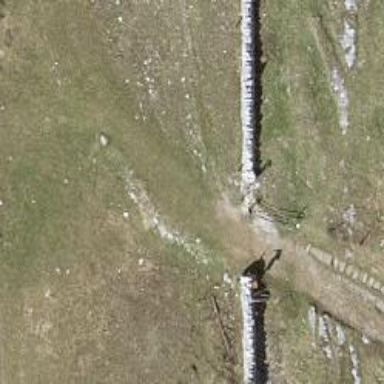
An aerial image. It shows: Path.